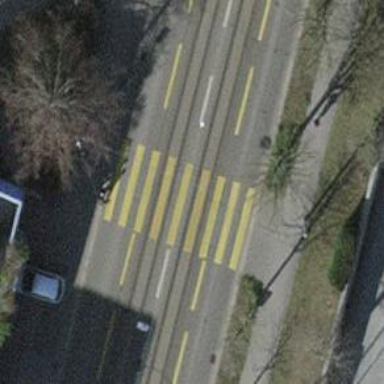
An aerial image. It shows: Tram crossing on the railway.